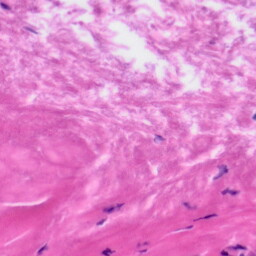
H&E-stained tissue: Tonsil